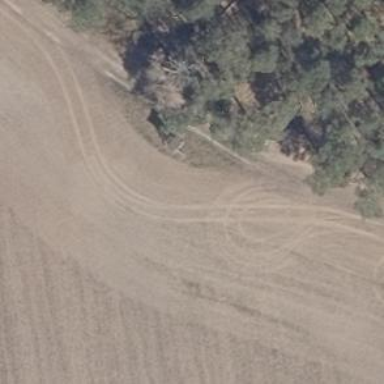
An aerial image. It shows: Hunting stand.